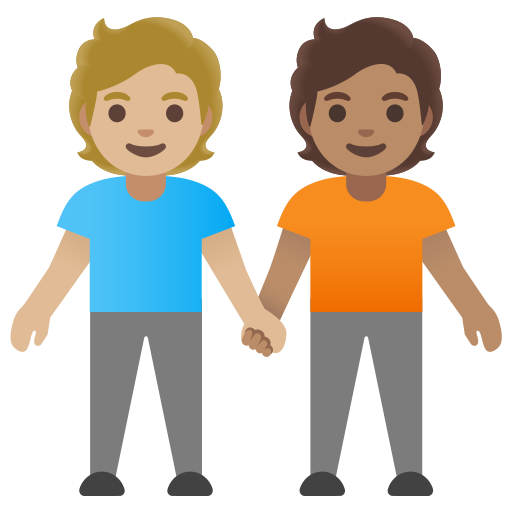
Emoji: 🧑🏼‍🤝‍🧑🏽